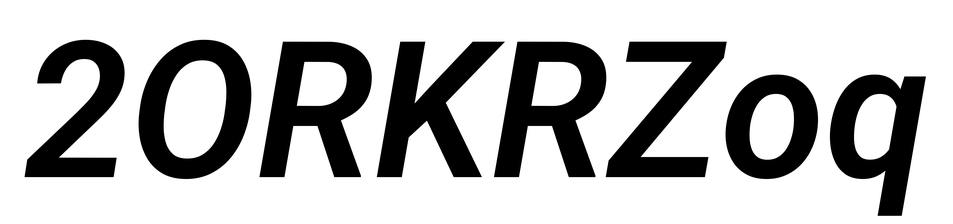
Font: Roboto-Italic_SemiBold_Italic